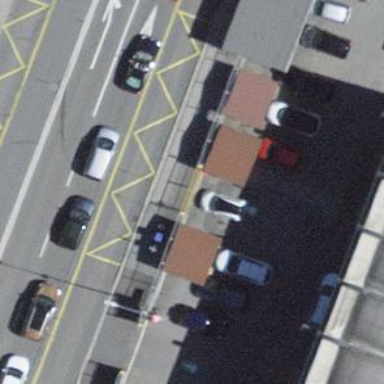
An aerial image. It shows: Bus stop with platform for public transport.